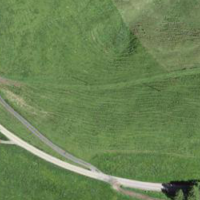
EUNIS habitat code: 24
Species observed at this site:
Geum rivale